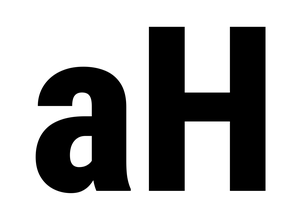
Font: Roboto_Condensed_ExtraBold